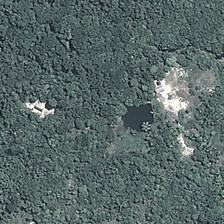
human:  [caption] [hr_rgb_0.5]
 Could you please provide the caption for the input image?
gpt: a small pond is in a piece of green forest .

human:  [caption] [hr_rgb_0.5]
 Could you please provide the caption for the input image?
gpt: this piece of the green forest is dense .

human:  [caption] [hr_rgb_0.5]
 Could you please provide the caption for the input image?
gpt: a small pond is in a piece of green forest .

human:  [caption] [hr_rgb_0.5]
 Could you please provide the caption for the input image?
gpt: this piece of the forest is green and dense .

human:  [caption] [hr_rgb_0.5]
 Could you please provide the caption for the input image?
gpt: this piece of the forest is green and dense .